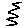
Label: zigzag